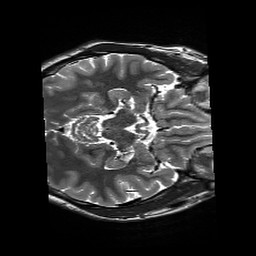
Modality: T2w
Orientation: axial
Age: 18
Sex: male
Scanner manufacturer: siemens
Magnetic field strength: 3 T
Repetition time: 13.52 s
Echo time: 0.088 s